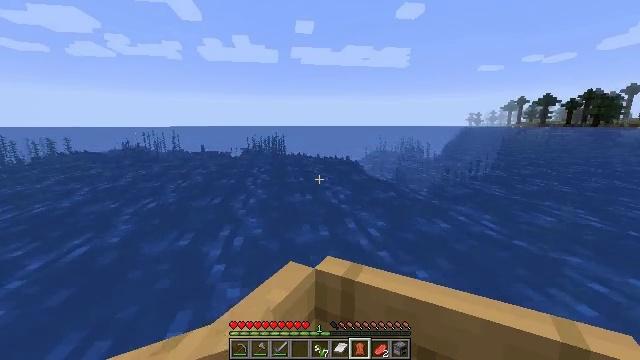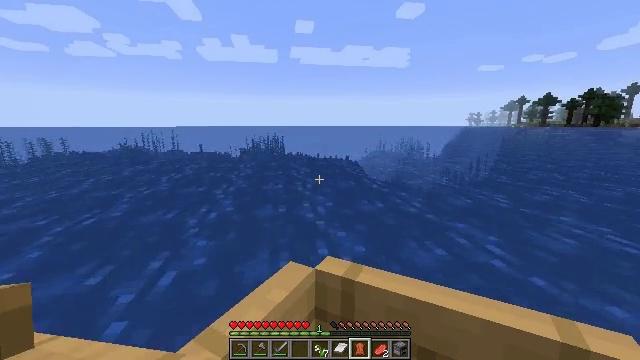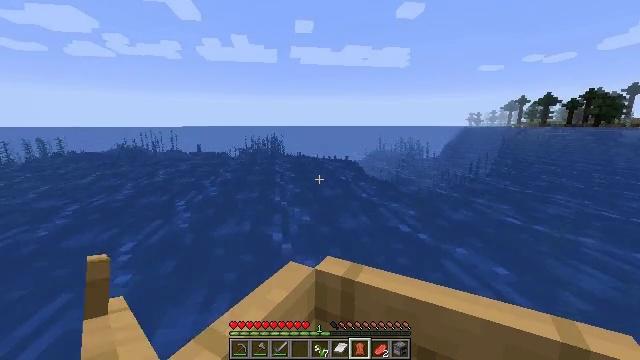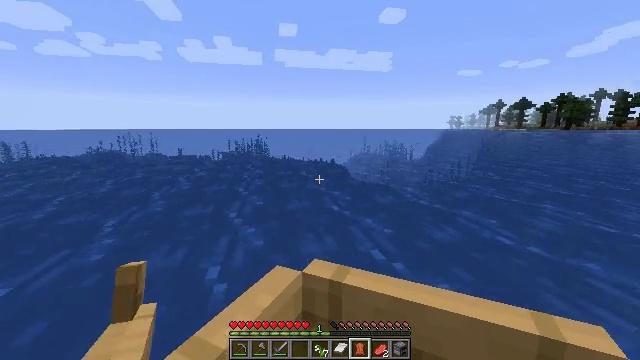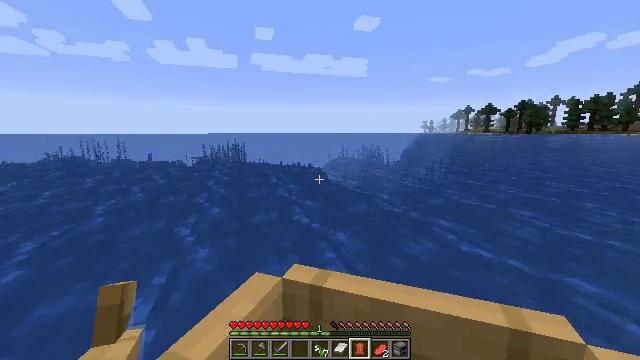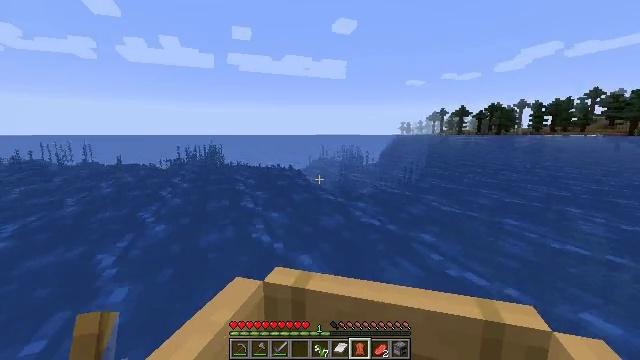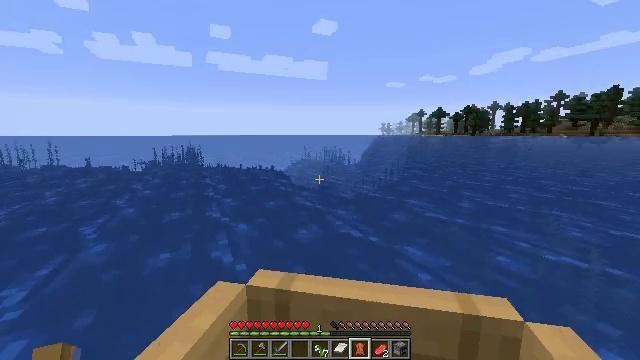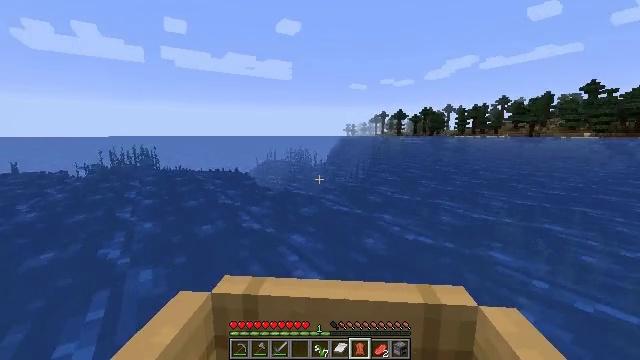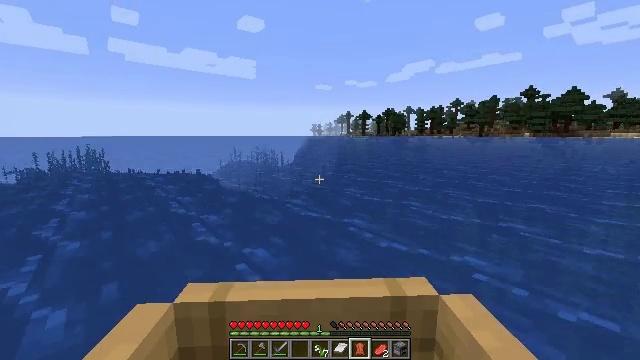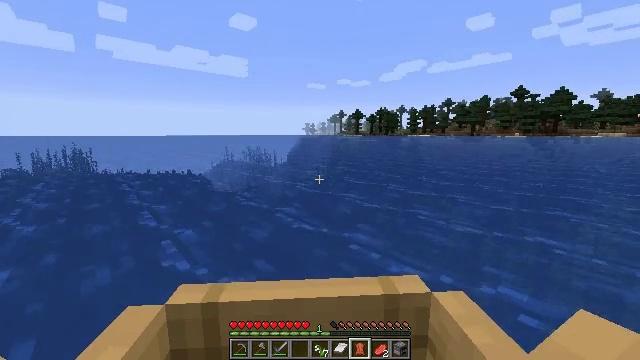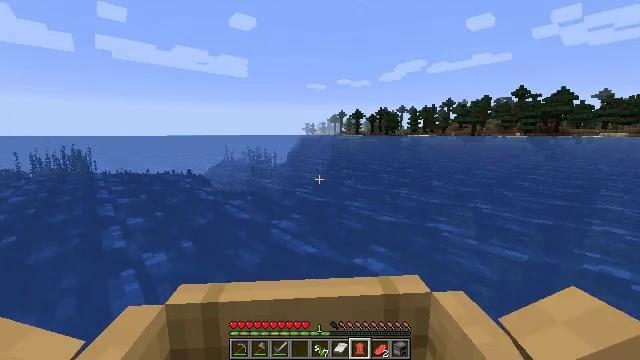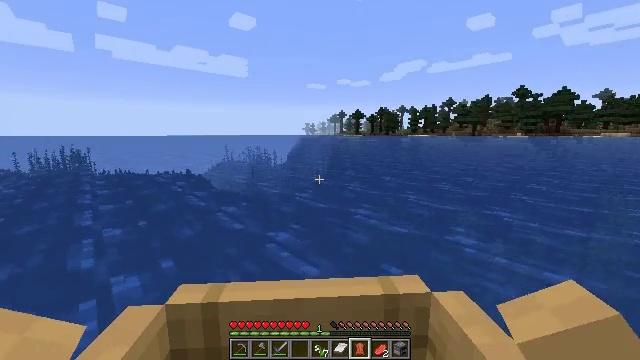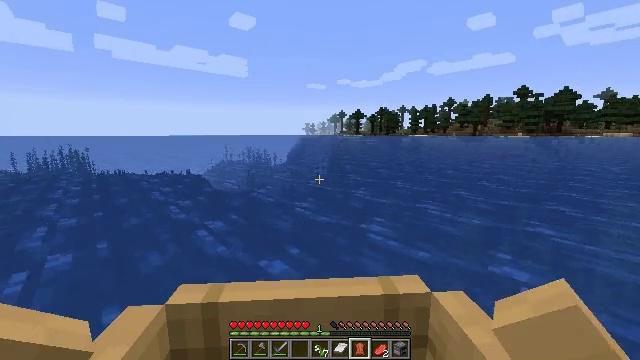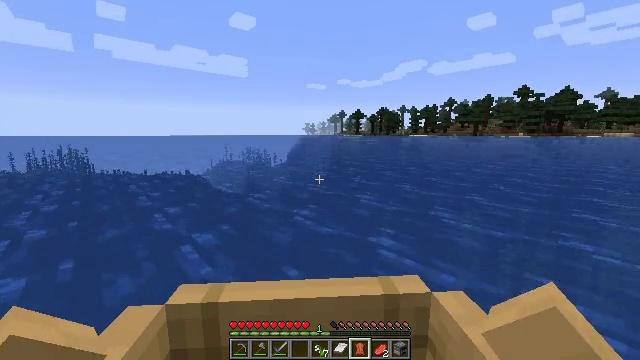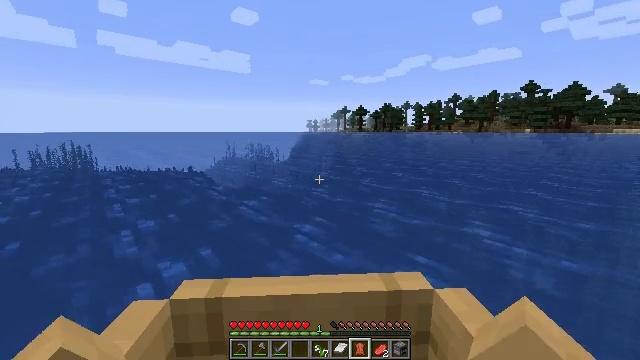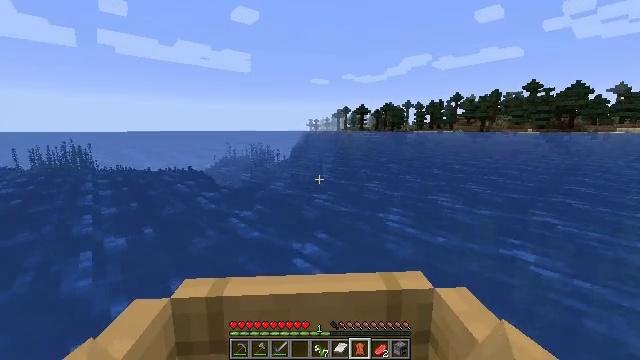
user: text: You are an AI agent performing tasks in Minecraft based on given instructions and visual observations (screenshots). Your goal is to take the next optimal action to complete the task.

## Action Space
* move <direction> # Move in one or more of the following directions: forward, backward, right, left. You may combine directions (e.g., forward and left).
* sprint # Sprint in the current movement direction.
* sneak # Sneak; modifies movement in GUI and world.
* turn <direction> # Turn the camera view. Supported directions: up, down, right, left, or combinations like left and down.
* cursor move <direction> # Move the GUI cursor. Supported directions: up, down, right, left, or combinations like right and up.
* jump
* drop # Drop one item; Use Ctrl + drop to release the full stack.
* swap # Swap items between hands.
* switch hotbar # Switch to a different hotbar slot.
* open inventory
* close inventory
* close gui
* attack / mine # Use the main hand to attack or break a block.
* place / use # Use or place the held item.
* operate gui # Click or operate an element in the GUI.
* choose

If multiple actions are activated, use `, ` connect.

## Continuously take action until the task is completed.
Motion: motion action
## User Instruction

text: Combine materials for white dye.
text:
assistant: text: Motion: move forward
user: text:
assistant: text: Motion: move forward
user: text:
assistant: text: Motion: move forward, turn right
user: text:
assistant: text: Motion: move forward, turn right
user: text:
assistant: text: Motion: move forward, turn right
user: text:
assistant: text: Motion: move forward, turn right
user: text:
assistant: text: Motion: move forward, turn right
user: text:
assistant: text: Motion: move forward, turn right
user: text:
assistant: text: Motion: move forward, turn right
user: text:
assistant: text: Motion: move forward
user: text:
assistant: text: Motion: move forward
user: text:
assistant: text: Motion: move forward
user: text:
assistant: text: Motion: move forward
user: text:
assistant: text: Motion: move forward
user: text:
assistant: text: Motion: move forward
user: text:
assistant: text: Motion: move forward
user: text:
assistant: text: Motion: move forward, turn right and up
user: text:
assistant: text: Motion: move forward, turn right and up
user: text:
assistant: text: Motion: move forward, turn right
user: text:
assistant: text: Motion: move forward, turn right and up
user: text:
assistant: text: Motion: move forward, turn right
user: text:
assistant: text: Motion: move forward, turn right
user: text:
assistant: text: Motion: move forward
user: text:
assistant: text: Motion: move forward
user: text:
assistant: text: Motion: move forward
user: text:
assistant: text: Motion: move forward
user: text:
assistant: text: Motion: move forward
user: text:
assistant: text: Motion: move forward
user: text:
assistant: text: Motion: move forward
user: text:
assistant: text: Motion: move forward, turn right